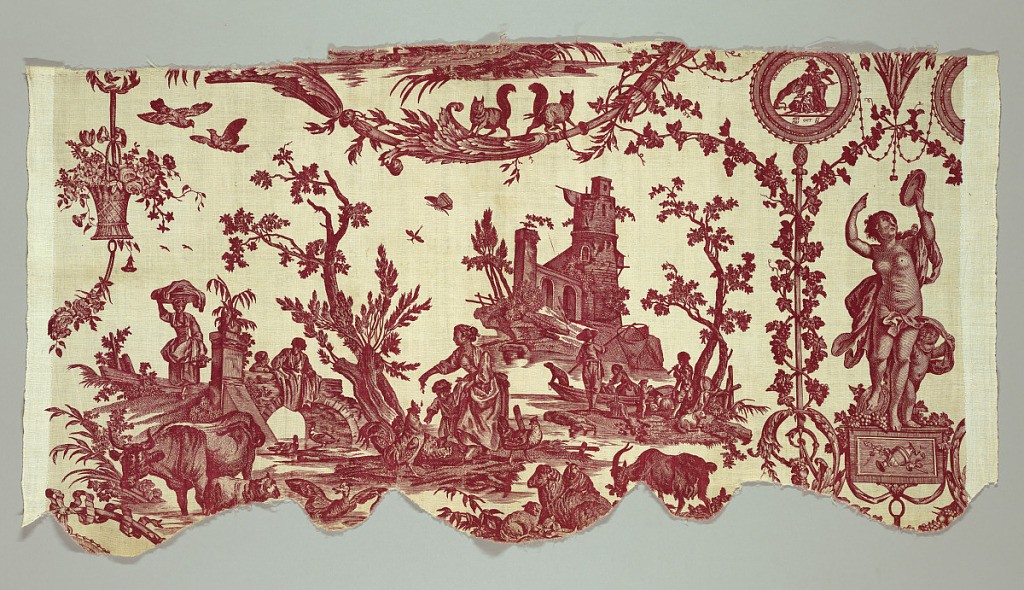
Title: Textile
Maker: Jean-Baptiste Huet, French, 1745 – 1811
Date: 1785–1790
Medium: cotton Technique: copperplate printed on plain weave
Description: Three fragments which when put together make one repeat of "La Liberte Americaine," also known as "Franklin Peace Medal." Design consists of foliate scrolls dividing fabric into two pastoral scenes with urns, baskets of flowers, monkeys, foxes, and two medallions of the Peace Medal designed by Benjamin Franklin.